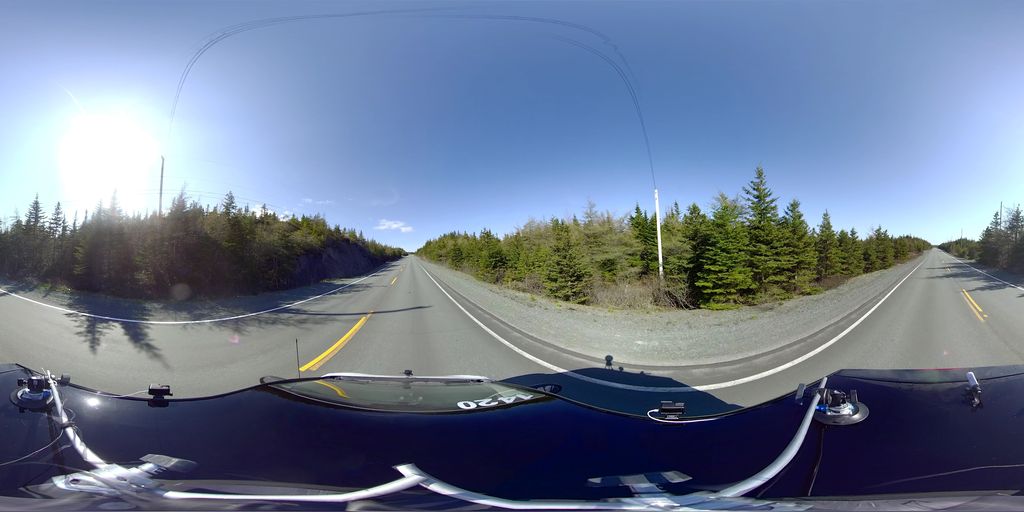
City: st_johns